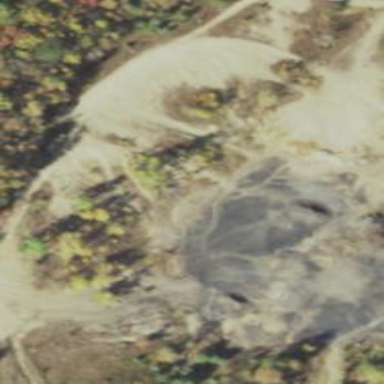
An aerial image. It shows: Spoil heap that is man-made.